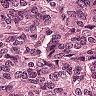
Metastatic tissue present: yes